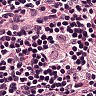
Metastatic tissue present: no